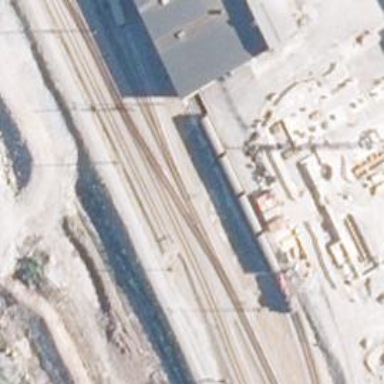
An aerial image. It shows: Railway yard.